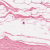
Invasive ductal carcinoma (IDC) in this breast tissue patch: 0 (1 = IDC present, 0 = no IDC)